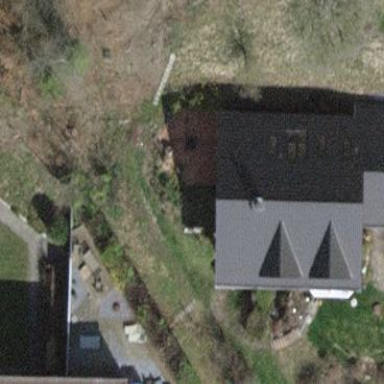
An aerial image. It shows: Detached building.